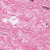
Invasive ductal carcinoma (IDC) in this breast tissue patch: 0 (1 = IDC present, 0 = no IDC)